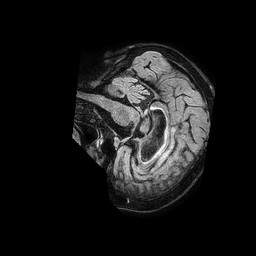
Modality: FLAIR
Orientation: sagittal
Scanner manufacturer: philips
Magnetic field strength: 1.5 T
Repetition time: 4.8 s
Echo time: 0.3 s